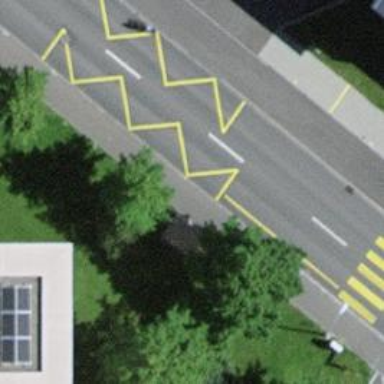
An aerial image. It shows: Bus stop with stop position for public transport.